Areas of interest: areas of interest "Cemetery"
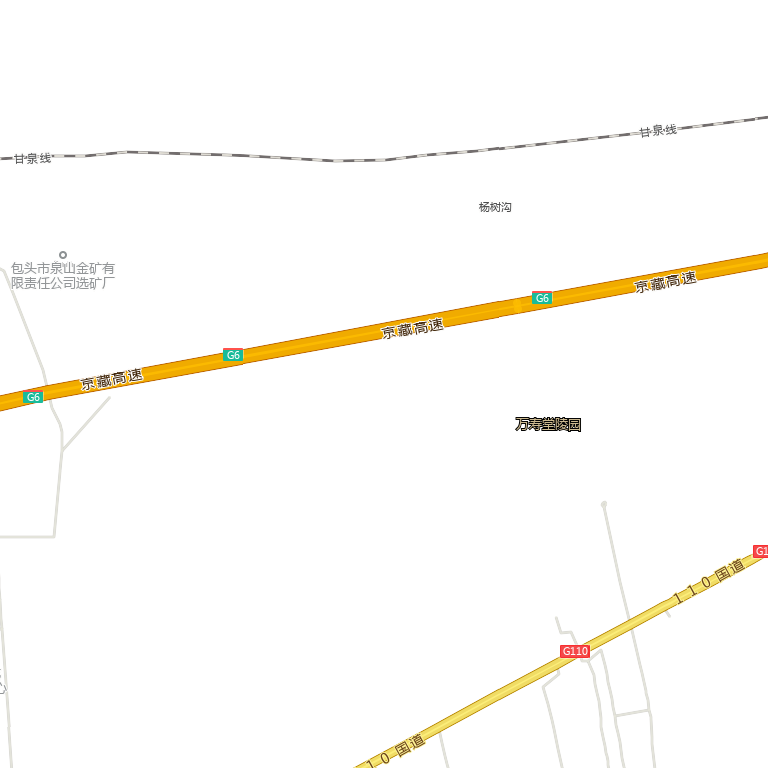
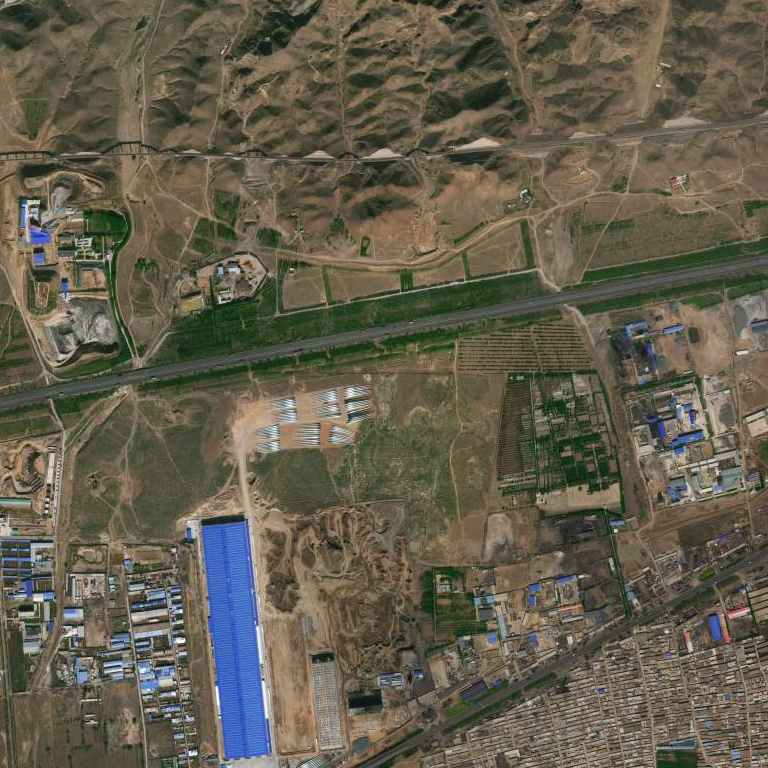